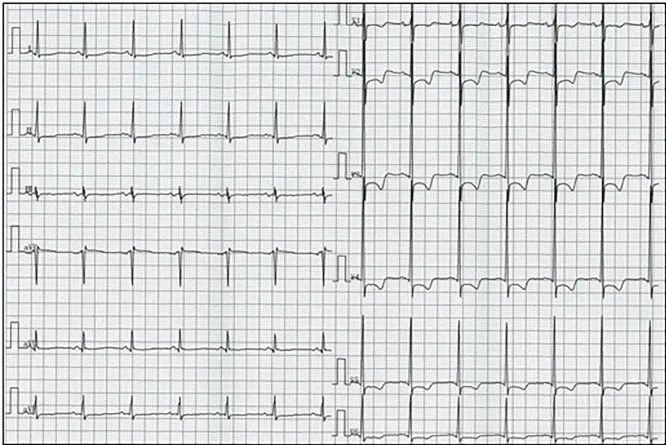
Electrocardiogram reveals sinus rhythm and ST segment depression with T-wave inversion in leads V1-6.
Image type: electrography (ekg)